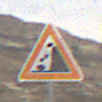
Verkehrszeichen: SteinschlagRechts
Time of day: MorningAfternoon
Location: Outdoor (Nature)
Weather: Overcast
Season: NotSpecified
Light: Natural